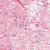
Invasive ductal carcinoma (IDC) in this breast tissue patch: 0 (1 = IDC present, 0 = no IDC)